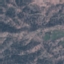
Land use / land cover: HerbaceousVegetation